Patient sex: F
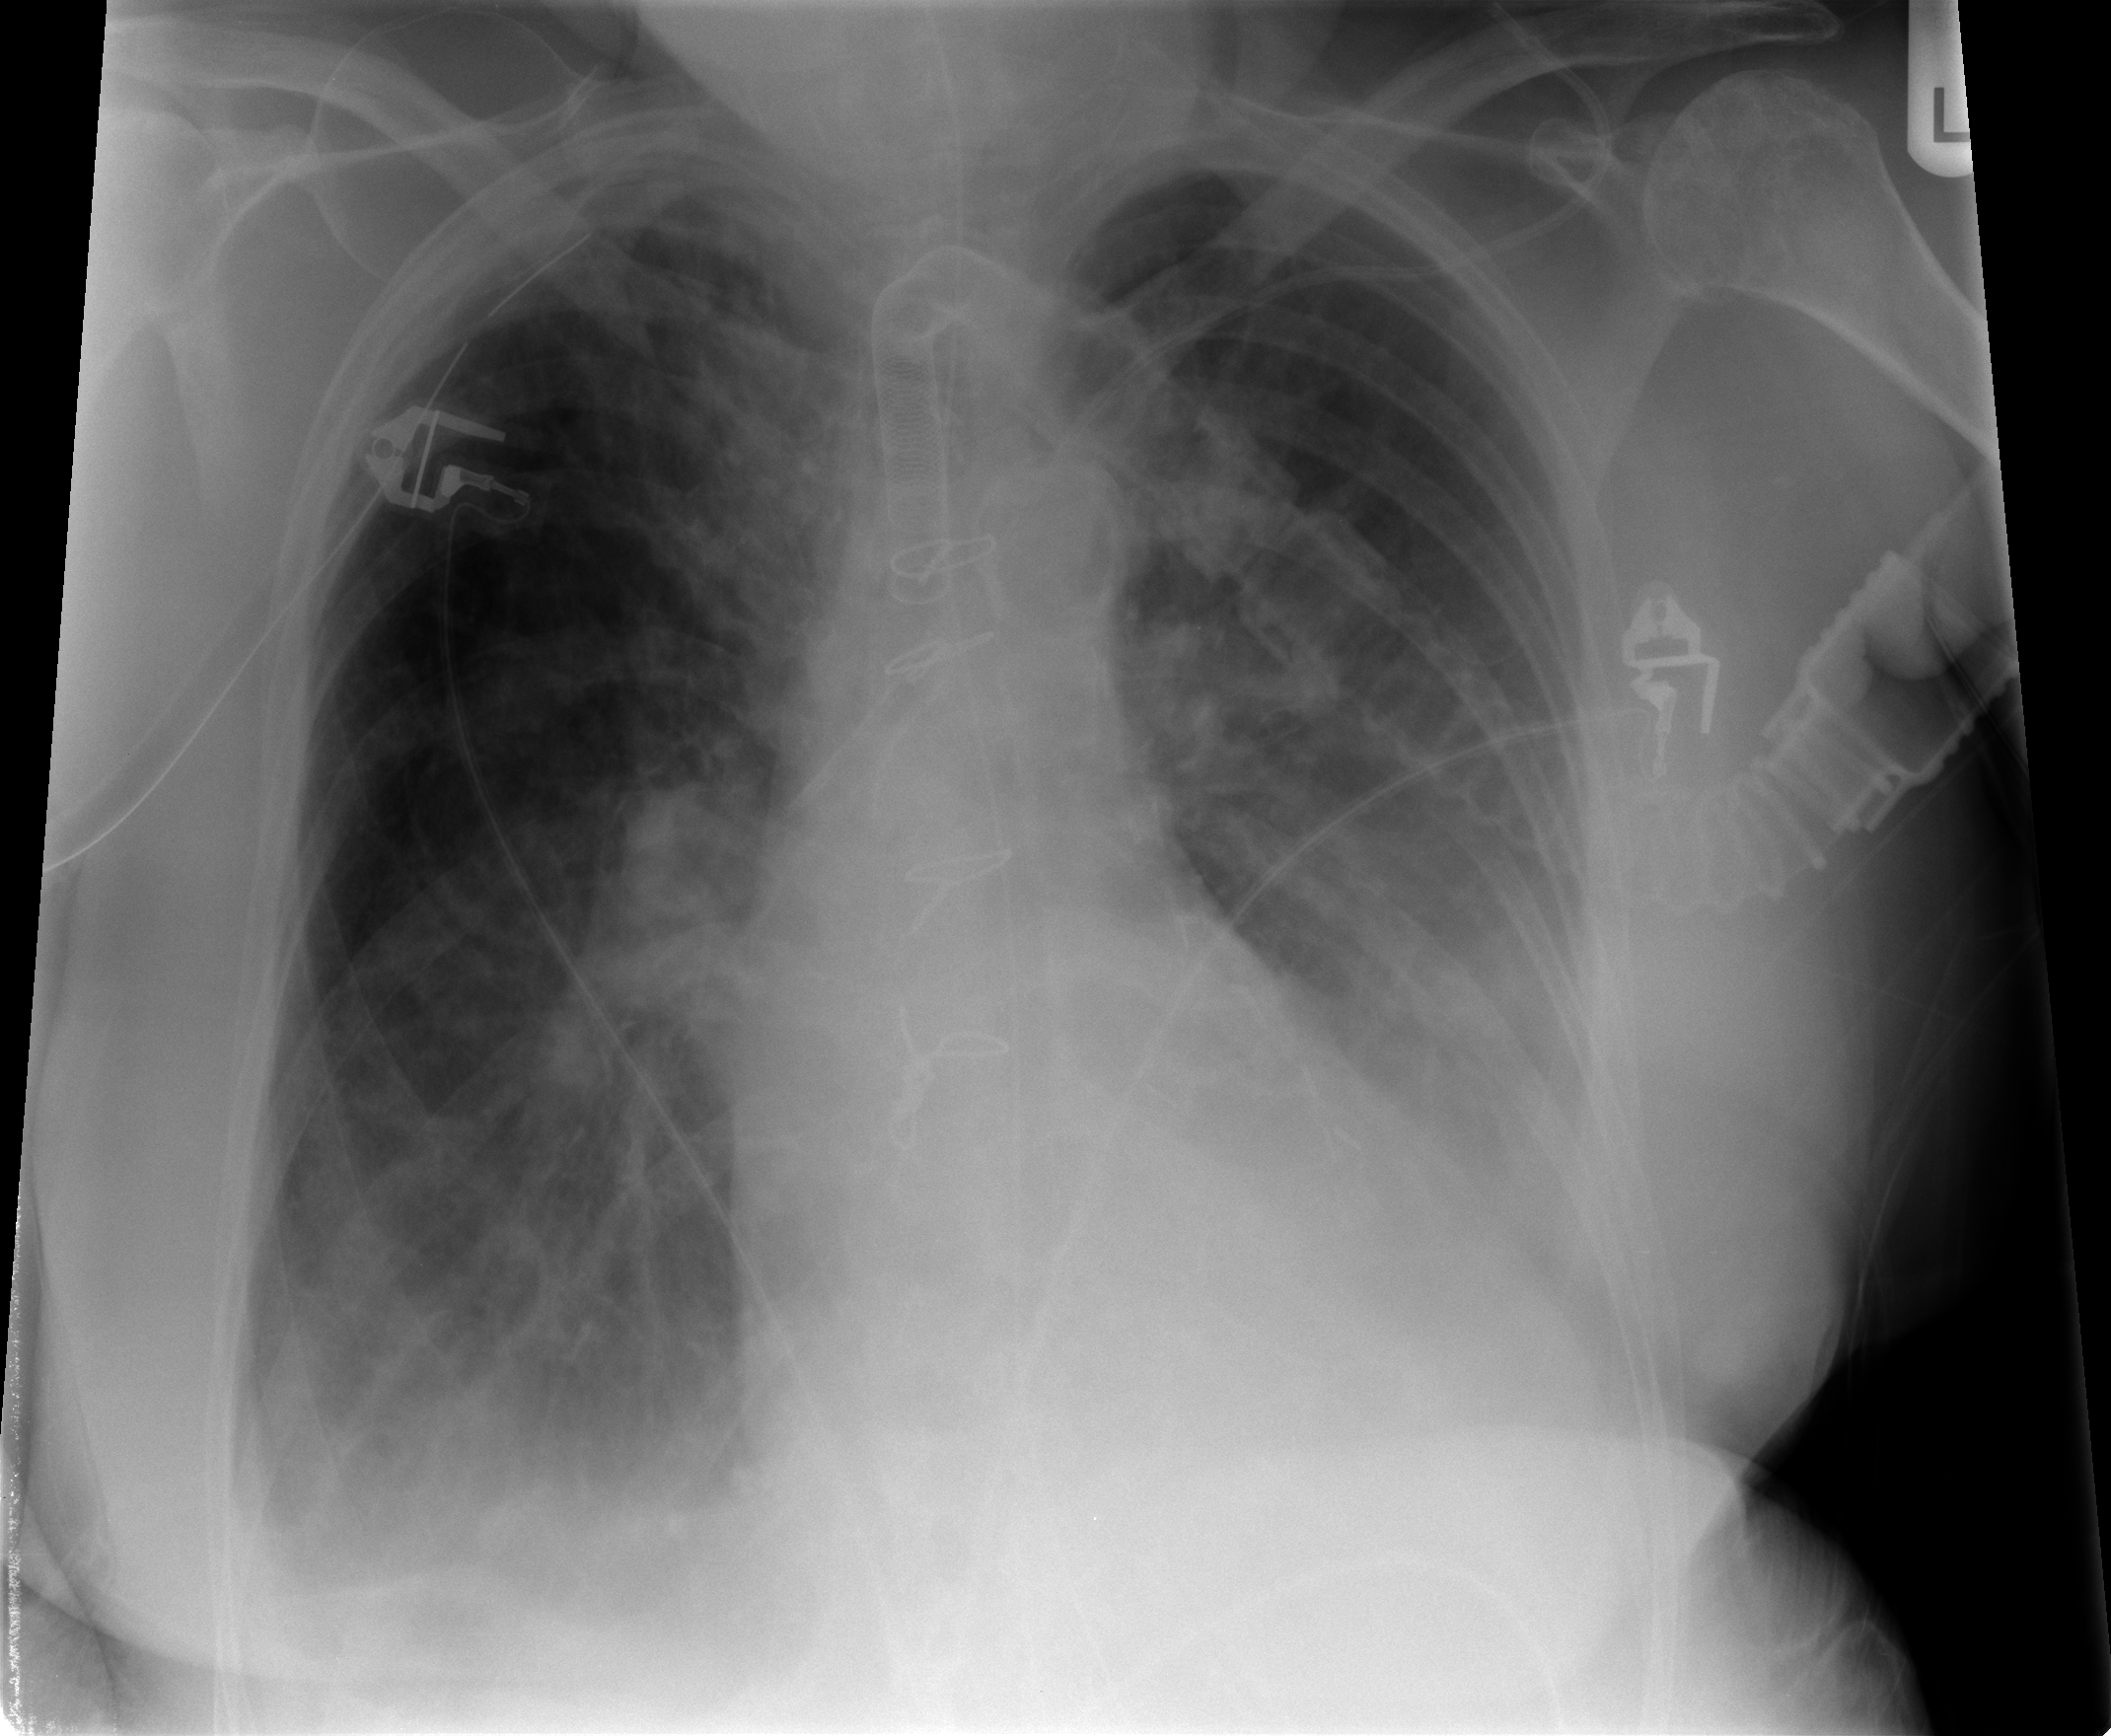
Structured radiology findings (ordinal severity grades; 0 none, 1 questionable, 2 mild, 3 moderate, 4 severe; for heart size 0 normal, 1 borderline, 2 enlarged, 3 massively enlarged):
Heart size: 0
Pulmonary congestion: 2
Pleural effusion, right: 2
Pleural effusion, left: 2
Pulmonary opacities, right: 2
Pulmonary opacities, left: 0
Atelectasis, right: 2
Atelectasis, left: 2